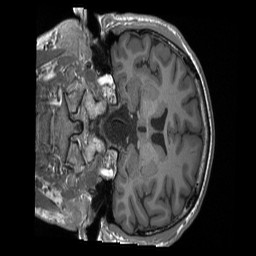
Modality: T1w
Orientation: coronal
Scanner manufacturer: siemens
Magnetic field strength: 3 T
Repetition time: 2.4 s
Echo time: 0.00224 s